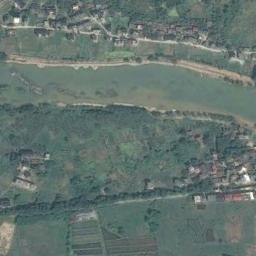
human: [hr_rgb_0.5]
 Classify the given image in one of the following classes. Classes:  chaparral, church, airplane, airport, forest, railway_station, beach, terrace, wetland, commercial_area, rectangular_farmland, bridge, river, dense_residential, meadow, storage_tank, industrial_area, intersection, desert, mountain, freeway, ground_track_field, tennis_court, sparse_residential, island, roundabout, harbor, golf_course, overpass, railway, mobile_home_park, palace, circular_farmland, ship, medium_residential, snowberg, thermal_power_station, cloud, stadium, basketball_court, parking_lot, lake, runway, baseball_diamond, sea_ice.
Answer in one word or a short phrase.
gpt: river